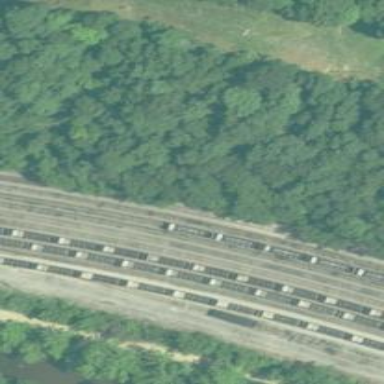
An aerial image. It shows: Railway siding for service.